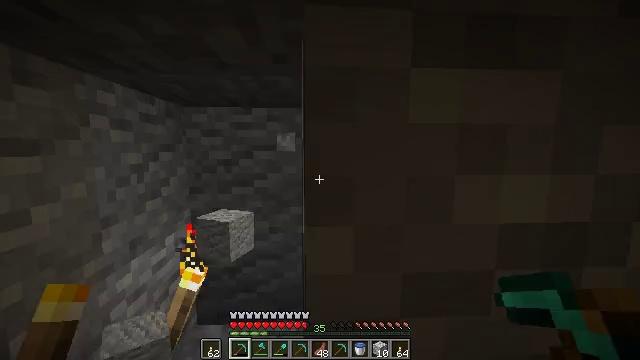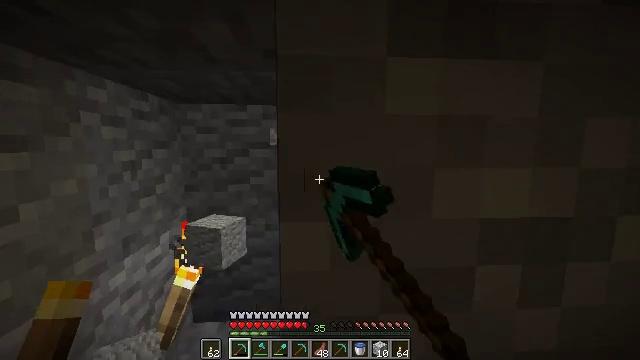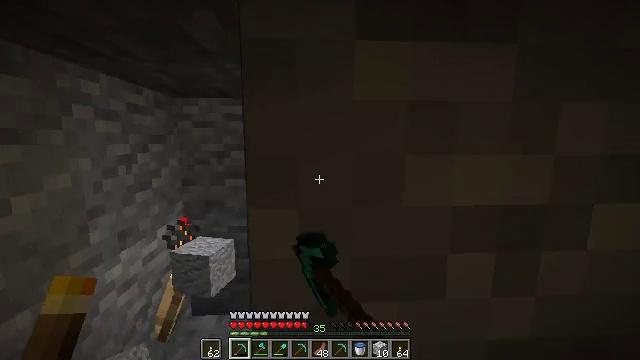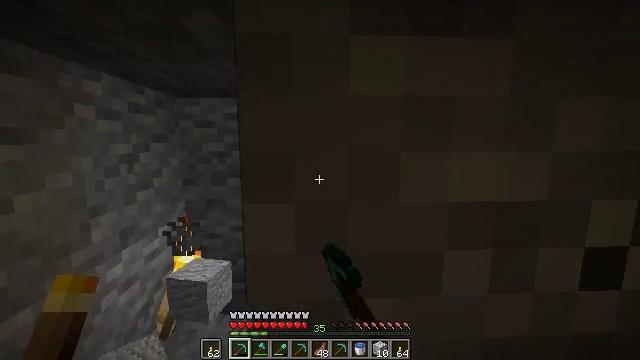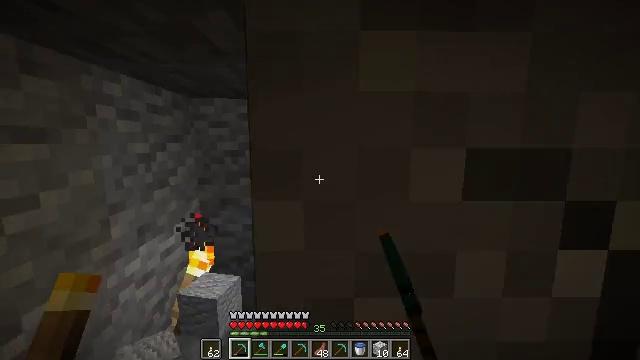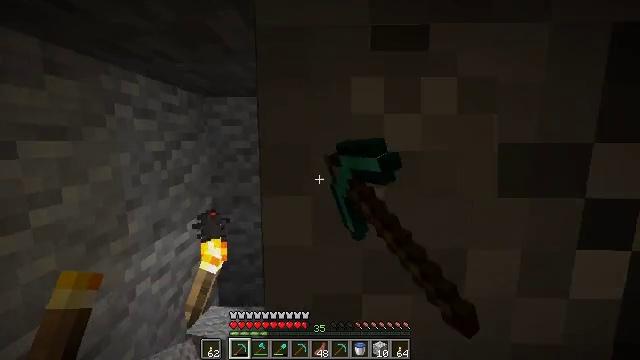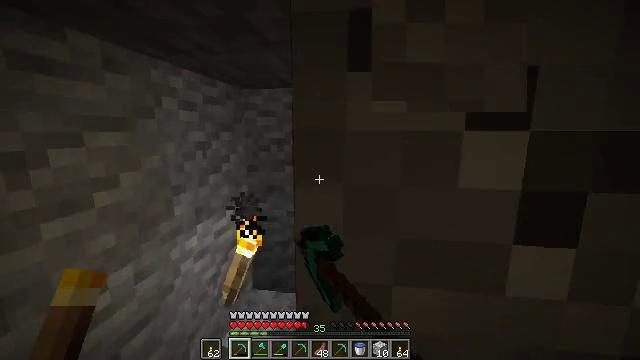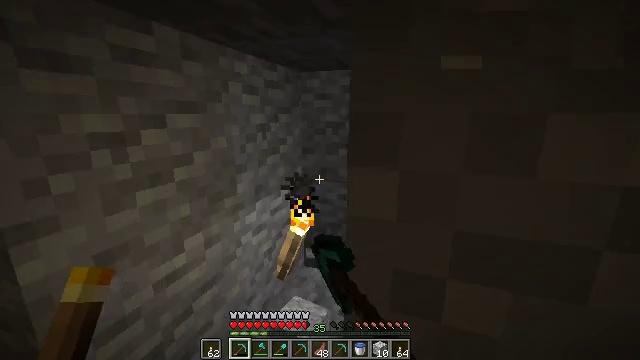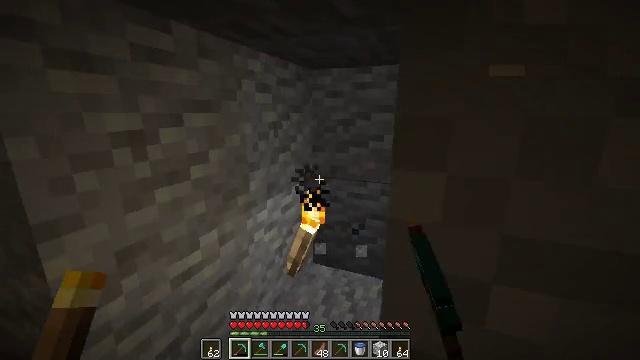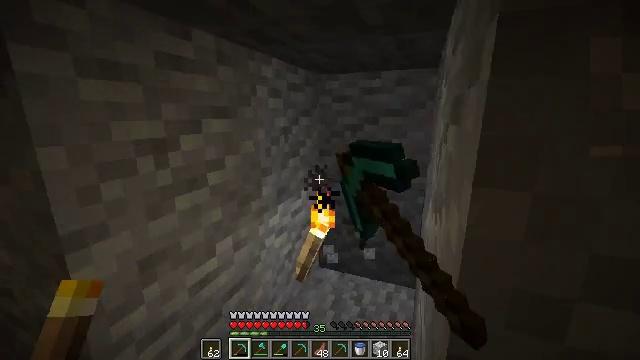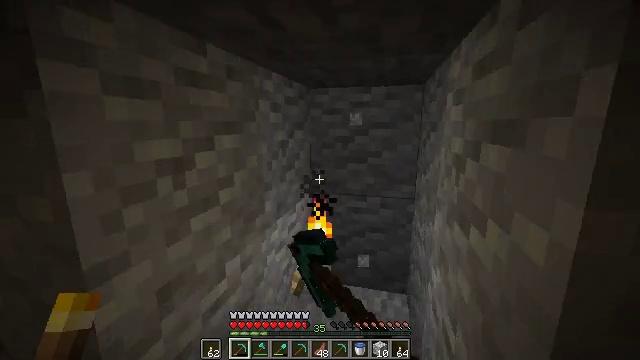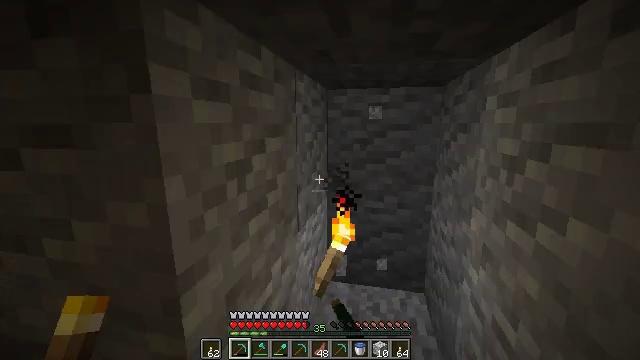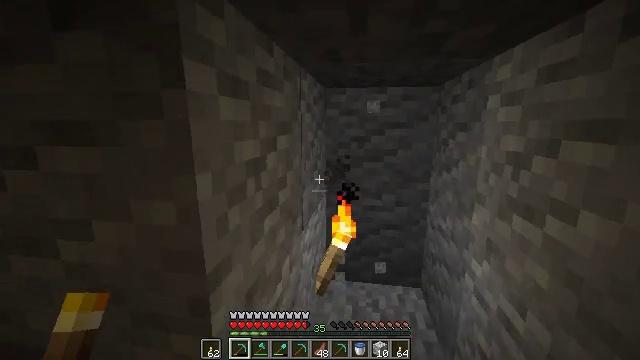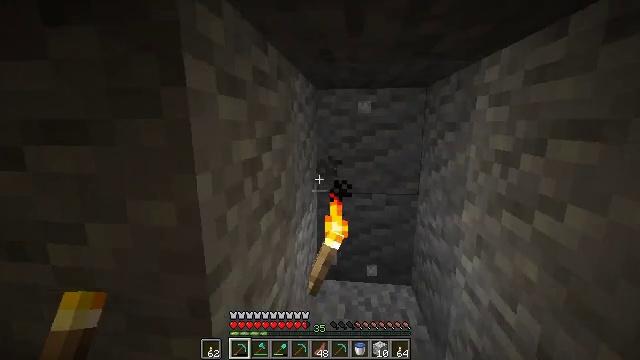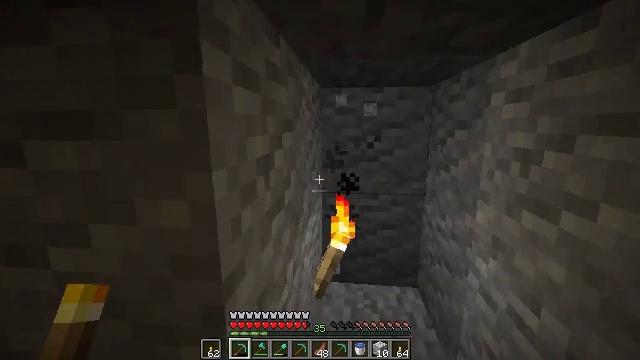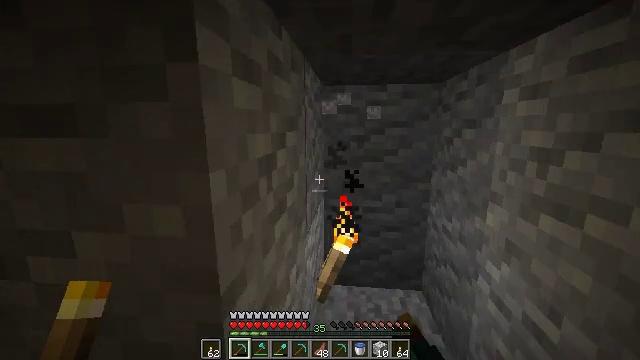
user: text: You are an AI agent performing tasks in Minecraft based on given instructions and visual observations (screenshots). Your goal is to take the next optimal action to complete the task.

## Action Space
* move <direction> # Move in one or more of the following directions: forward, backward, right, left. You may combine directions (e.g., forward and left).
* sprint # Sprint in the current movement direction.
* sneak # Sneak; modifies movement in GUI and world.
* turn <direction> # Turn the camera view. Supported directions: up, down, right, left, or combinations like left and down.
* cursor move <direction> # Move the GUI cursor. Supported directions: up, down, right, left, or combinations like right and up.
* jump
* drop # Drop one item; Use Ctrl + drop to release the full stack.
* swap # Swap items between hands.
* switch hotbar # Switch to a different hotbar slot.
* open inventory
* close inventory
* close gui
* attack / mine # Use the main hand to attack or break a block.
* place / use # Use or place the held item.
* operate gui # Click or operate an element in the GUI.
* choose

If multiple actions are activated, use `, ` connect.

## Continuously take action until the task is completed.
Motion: motion action
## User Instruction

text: Collect andesite by mining it.
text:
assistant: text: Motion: attack / mine
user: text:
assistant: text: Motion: turn down, attack / mine
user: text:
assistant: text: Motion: attack / mine
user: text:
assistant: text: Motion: turn left, attack / mine
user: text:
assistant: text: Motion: turn left, attack / mine
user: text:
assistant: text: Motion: turn left and down, attack / mine
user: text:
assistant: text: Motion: turn left and down, attack / mine
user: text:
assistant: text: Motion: move left, turn left, attack / mine
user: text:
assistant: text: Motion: move left, attack / mine
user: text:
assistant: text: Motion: move left, turn right and up, attack / mine
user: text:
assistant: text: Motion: move left, turn right
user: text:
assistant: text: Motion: turn right
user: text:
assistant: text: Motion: turn right
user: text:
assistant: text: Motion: move forward, attack / mine
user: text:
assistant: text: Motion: move forward, attack / mine
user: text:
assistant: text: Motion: move forward, turn right, attack / mine
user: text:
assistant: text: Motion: move forward, turn right, attack / mine
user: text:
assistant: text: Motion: move forward, turn right, attack / mine
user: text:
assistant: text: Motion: move forward and move right, attack / mine
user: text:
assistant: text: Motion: move forward and move right, attack / mine
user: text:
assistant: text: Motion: move forward, attack / mine
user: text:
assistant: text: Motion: attack / mine
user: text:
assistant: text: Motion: attack / mine
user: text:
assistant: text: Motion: attack / mine
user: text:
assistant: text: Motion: attack / mine
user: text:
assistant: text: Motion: attack / mine
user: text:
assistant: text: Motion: attack / mine
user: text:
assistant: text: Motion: attack / mine
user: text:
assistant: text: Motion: attack / mine
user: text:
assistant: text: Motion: turn right and down, attack / mine